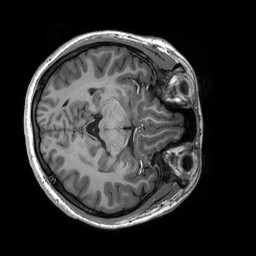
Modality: T1w
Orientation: axial
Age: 21
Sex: female
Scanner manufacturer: siemens
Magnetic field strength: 3 T
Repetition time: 2.53 s
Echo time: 0.00227 s